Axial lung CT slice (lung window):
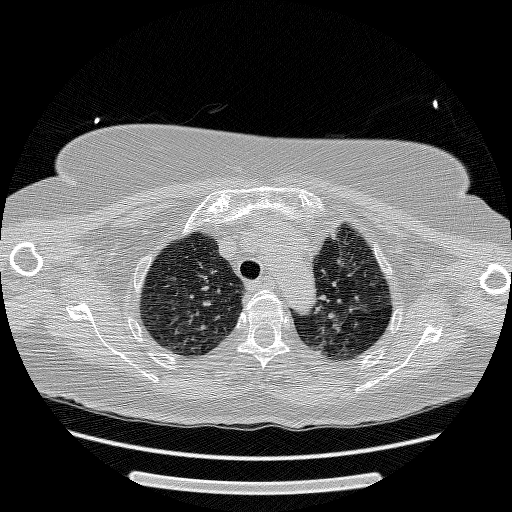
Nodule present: no